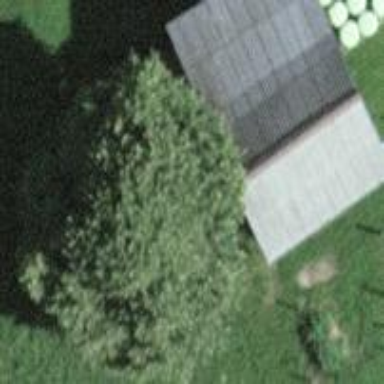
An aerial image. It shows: Rural barn.